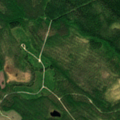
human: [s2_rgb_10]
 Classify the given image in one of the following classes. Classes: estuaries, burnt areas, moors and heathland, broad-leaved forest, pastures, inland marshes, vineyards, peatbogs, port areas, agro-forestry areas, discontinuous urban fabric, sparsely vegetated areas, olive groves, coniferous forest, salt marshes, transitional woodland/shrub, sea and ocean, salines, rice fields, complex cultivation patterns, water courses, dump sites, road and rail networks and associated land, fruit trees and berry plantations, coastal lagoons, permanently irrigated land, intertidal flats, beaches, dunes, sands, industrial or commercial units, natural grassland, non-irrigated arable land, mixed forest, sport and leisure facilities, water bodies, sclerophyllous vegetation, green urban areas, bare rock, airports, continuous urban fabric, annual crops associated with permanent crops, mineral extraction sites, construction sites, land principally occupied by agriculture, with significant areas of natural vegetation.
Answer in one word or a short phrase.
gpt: coniferous forest, mixed forest, transitional woodland/shrub